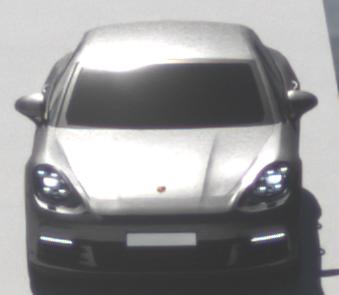
Make: Porsche
Model: Panamera
Detailed model: Panamera (971)
Model produced from: 2016/11
Model produced until: 2018/08
Doors: 5
Color: gray
Road condition: dry road
Daytime: midday
Contrast: high contrast